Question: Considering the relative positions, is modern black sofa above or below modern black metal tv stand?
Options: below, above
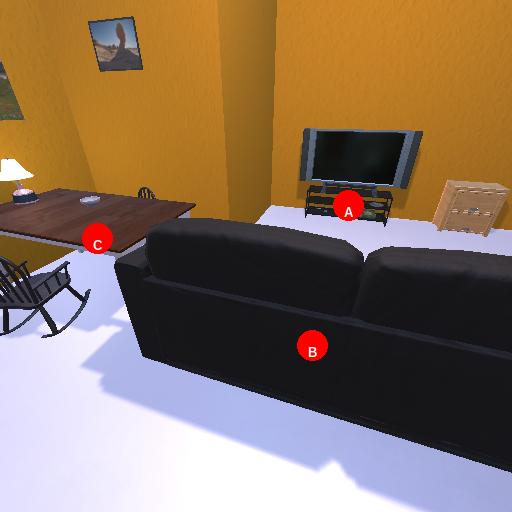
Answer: below